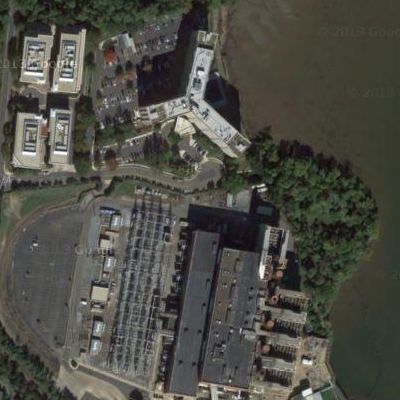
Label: cIndustry